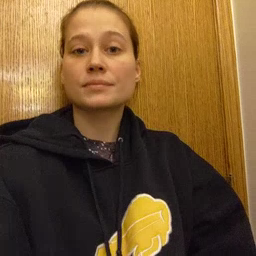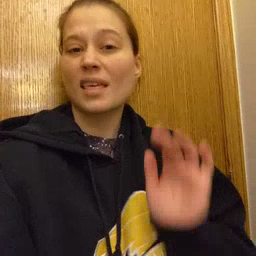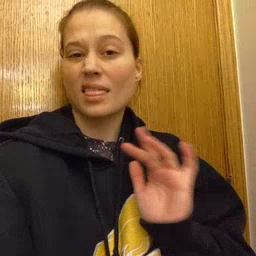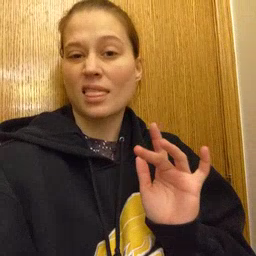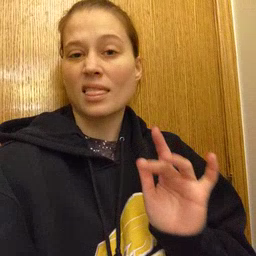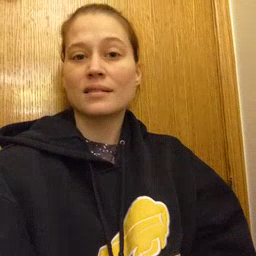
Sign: yucky